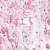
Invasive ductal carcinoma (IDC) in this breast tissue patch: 0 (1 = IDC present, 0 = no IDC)